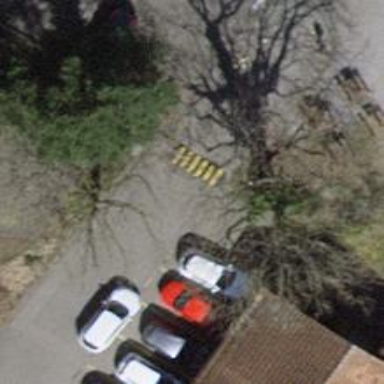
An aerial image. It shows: Swing gate.